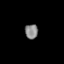
Tissue: prostate
Cell type: T cells
Senescence score: 0.3563
Nuclear area (px): 185
Mean DAPI intensity: 135.422